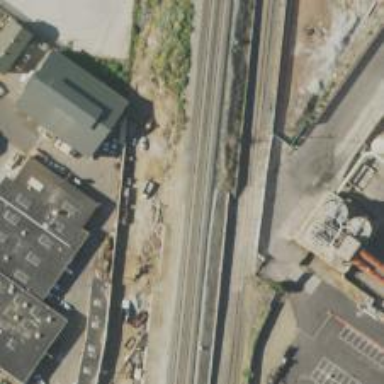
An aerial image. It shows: Railway line running on embankment.